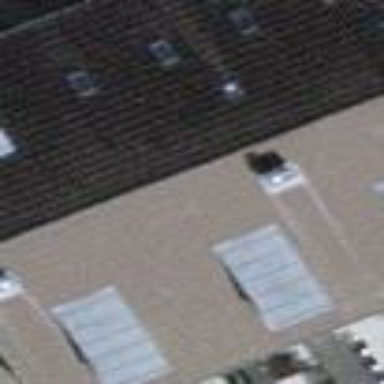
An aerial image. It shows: Terrace building.